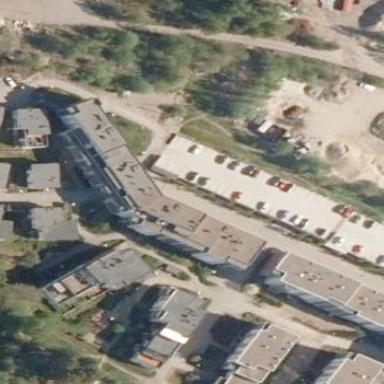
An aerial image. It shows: Multi-storey parking facility.